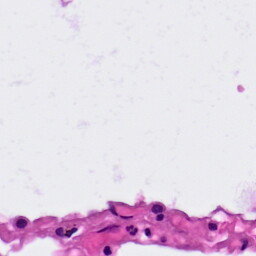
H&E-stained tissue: Lung